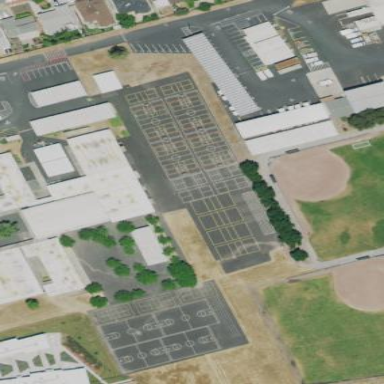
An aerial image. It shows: Asphalt schoolyard.